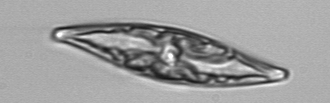
Label: Pleurosigma